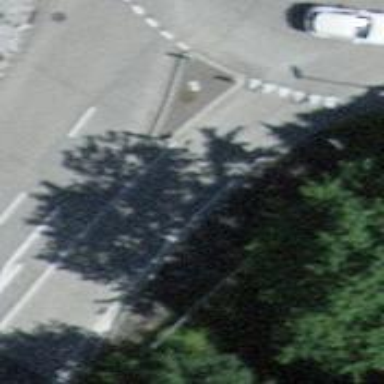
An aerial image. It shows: Road with "give way" sign.